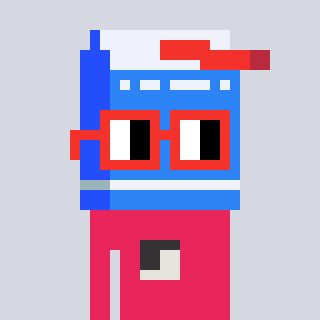
a pixel art character with square red glasses, a milk-shaped head and a redpinkish-colored body on a cool background